Question: I'm trying to shade recession period as a backdrop to a lineplot, using a downloaded NBER dummy.
I use this line of code:
'''
twoway area usrec year
'''
and get this linked graph:

How can I make the graph use bars rather than spikes? (Variable is a dummy, it is 4 or zero)
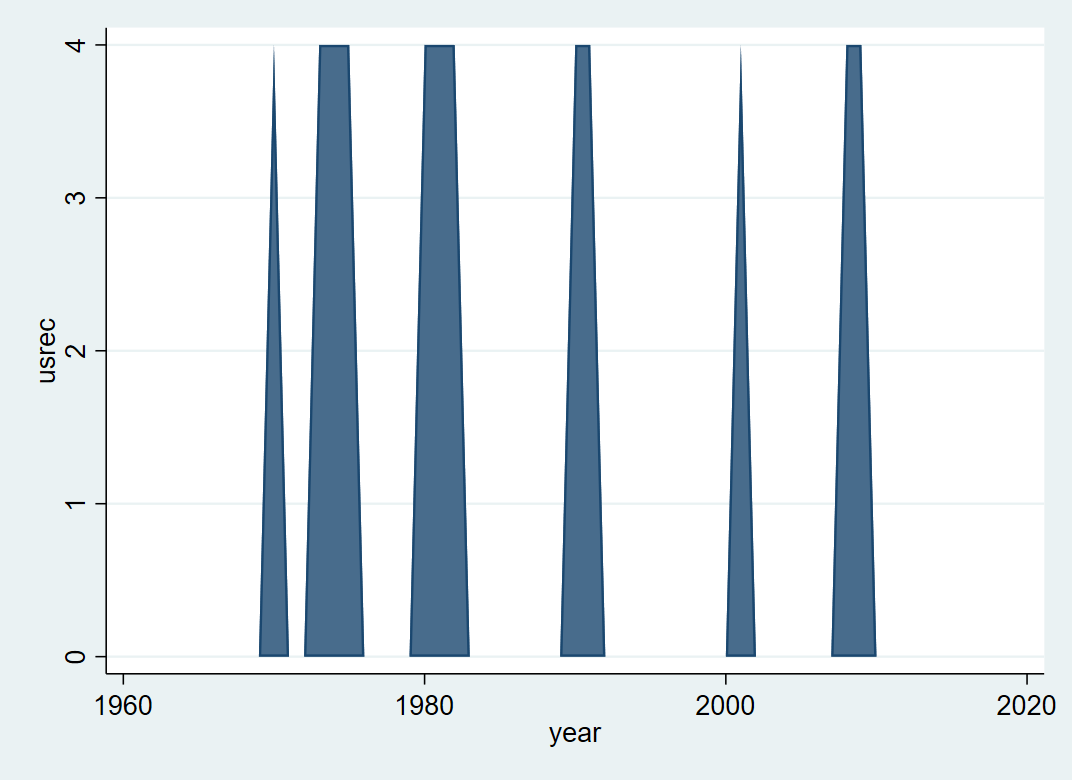
Answer: Nick's comment is really the answer to this question.
Here is an example from 'help nbercycles' by Christopher Baum.
First install 'nbercycles' and 'freduse' (for the MWE data) from SSC:
'''
ssc install nbercycles
ssc install freduse
'''
Then load the data and generate and 'tsset' set a monthly date:
'''
freduse MPRIME, clear
generate ym = mofd(daten)
tsset ym, monthly
'''
Then plot the prime rates and shade the recessions:
'''
nbercycles MPRIME if tin(1970m1,1990m1), ///
file(nber2.do) replace
'''
<URL>